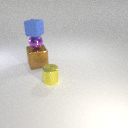
small yellow metal cylinder to the right of large brown metal cube